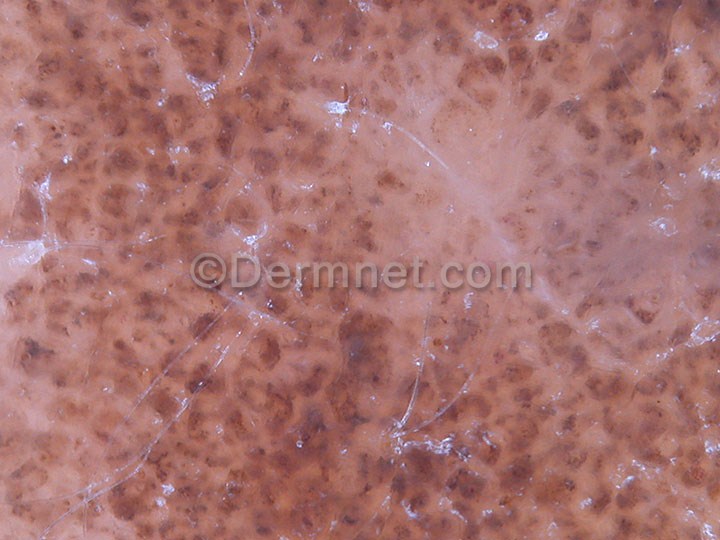
Disease: Melanoma Skin Cancer Nevi and Moles